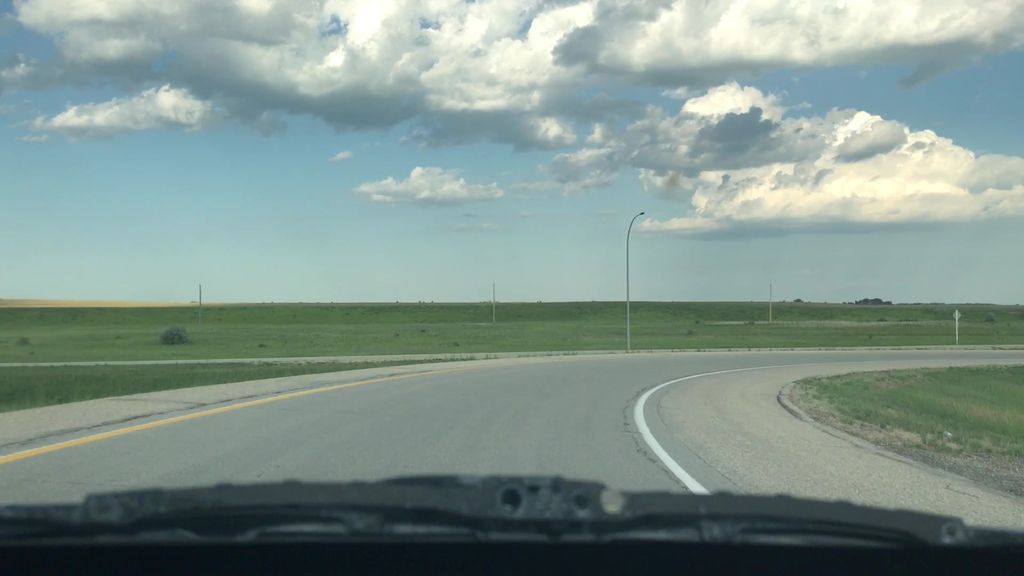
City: winnipeg